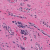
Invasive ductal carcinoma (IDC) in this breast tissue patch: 0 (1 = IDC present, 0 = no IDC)